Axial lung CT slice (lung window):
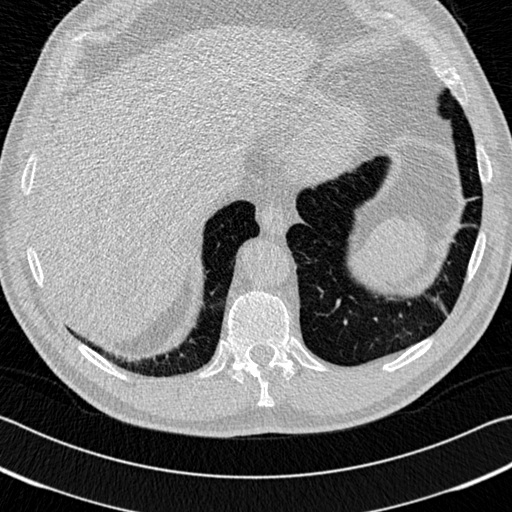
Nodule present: no